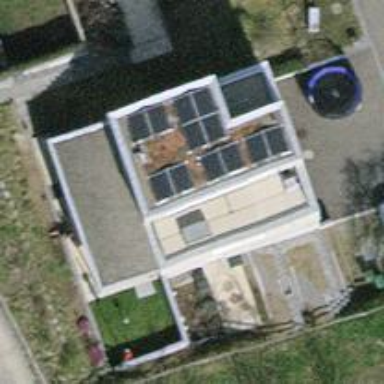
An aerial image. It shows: Small solar photovoltaic panel generator on the roof.